Question: I have a mobile webpage which I'm viewing with WebView but for some reason it renders the borders differently - 1px OR 2px thick. Has anyone experienced that?
So the sample picture below shows how a div with 1px top and 1px bottom border is rendered with 1px top and 2px bottom. This problem occurs in other places too, which makes the design look cheap...
Any suggestions?

ACTIVITY
'''
import android.app.Activity;
import android.os.Bundle;
import android.view.Window;
import android.view.WindowManager;
import android.webkit.WebSettings;
import android.webkit.WebView;
import android.webkit.WebViewClient;
public class MainActivity extends Activity {
@Override
protected void onCreate(Bundle savedInstanceState) {
super.onCreate(savedInstanceState);
this.requestWindowFeature(Window.FEATURE_NO_TITLE);
this.getWindow().setFlags(WindowManager.LayoutParams.FLAG_FULLSCREEN, WindowManager.LayoutParams.FLAG_FULLSCREEN);
setContentView(R.layout.activity_main);
deleteDatabase("webview.db");
deleteDatabase("webviewCache.db");
WebView mywebview = (WebView) findViewById(R.id.webview);
mywebview.loadUrl("http://example.mobi/");
WebSettings webSettings = mywebview.getSettings();
webSettings.setJavaScriptEnabled(true);
//webSettings.setBuiltInZoomControls(true);
mywebview.setWebViewClient(new WebViewClient());
}
}
'''
'''
<RelativeLayout xmlns:android="http://schemas.android.com/apk/res/android"
xmlns:tools="http://schemas.android.com/tools"
android:layout_width="fill_parent"
android:layout_height="fill_parent"
tools:context=".MainActivity" >
<WebView android:id="@+id/webview"
android:layout_width="fill_parent"
android:layout_height="fill_parent"
/>
</RelativeLayout>
'''
'''
...
<meta name="viewport" content="target-densitydpi=device-dpi; width=device-width; initial-scale=1; minimum-scale=1; maximum-scale=1; user-scalable=0;">
<div id="mobilesStatusSubmit">
post status
</div>
....
'''
'''
div#mobilesStatusSubmit{
width: 100%;
height: 30px;
padding-top:10px;
font-size: 16px;
font-weight: bold;
color: #2684b0;
text-align: center;
background: white;
display: block;
border-top: 1px solid #bbbbbb;
border-bottom: 1px solid #bbbbbb;
}
'''
Galaxy S2
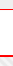
Answer: I've found the solution to this problem and it is well explained in the following tutorial.
Apparently the screen density affects the border and because my Galaxy S2 is ~1.5pixel density 1px becomes 2 in some of the borders (probably ~half of the time)
<URL>
Hope this helps to others.